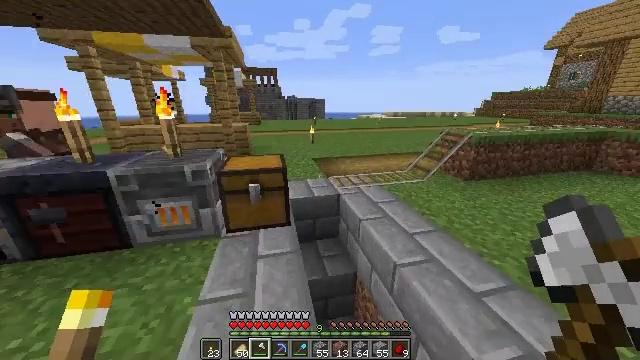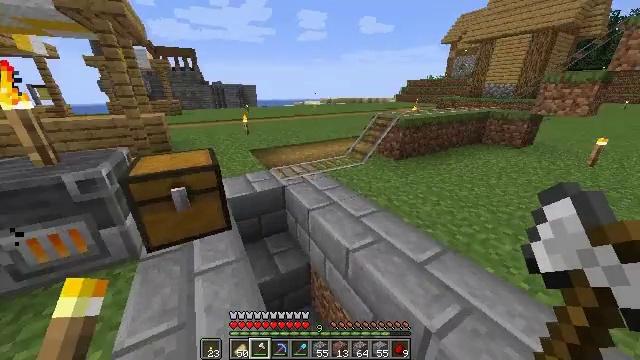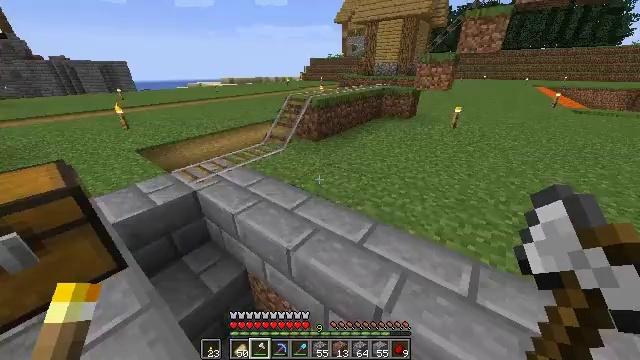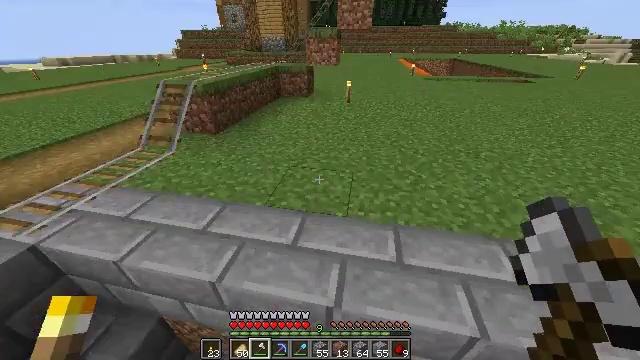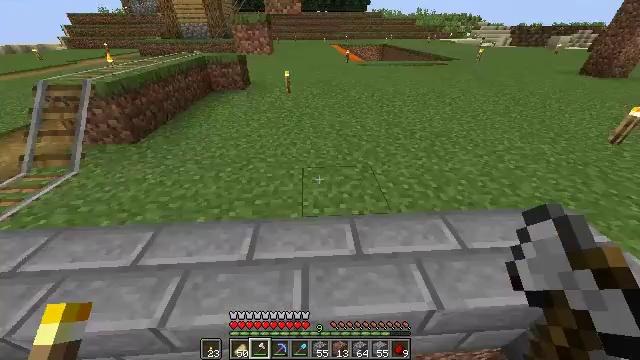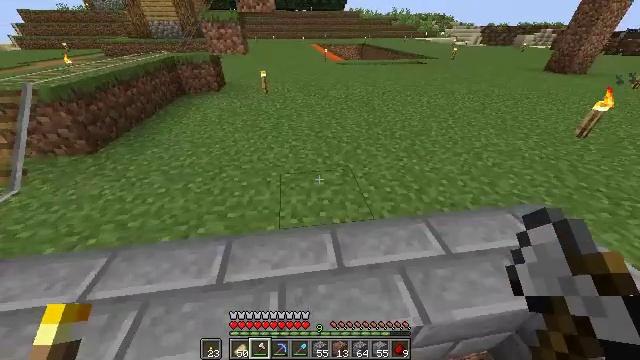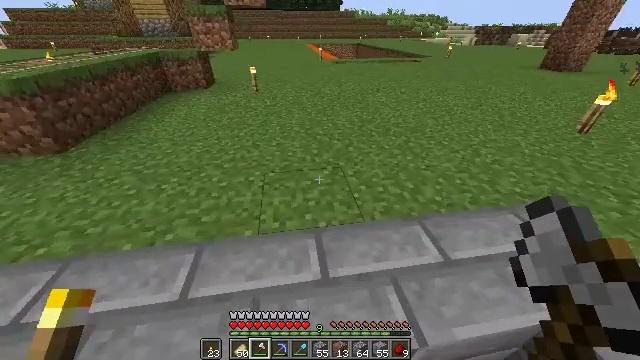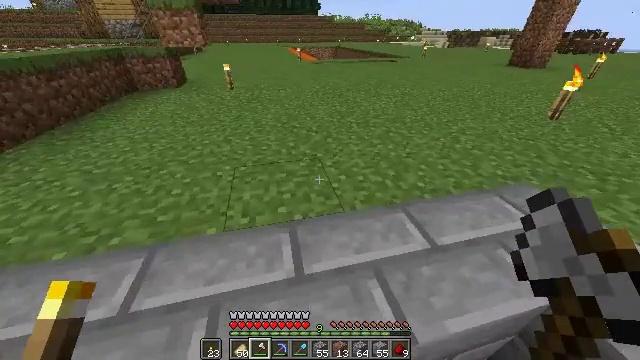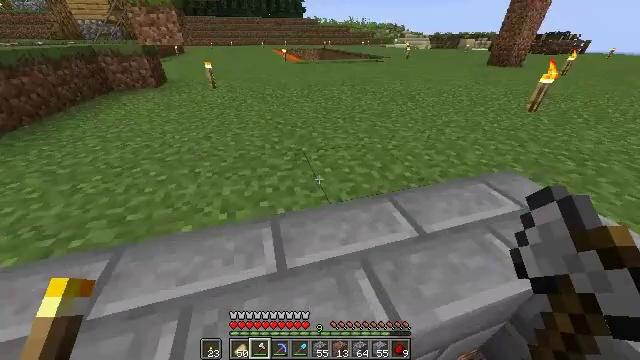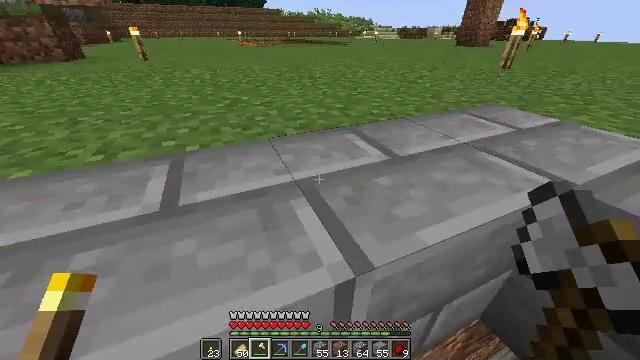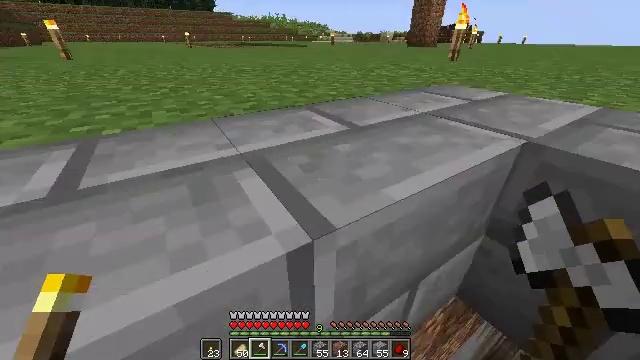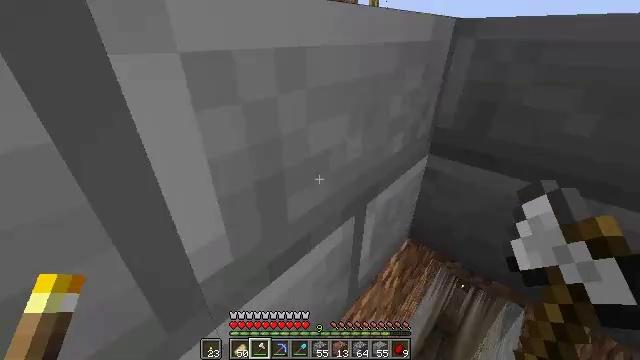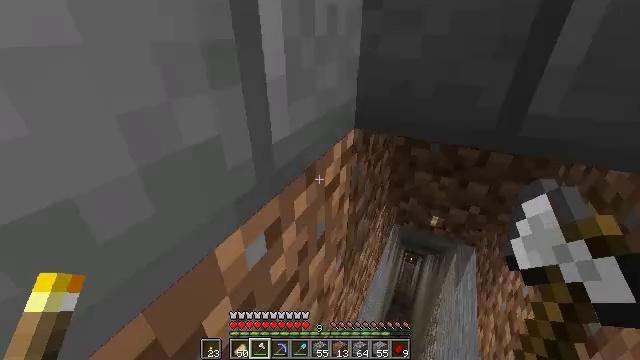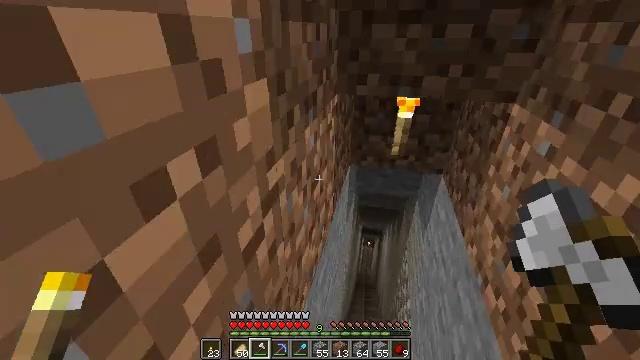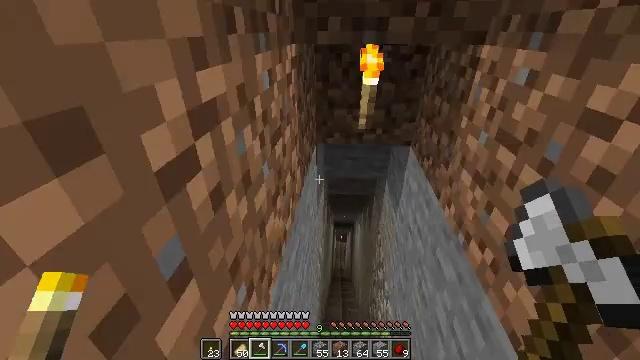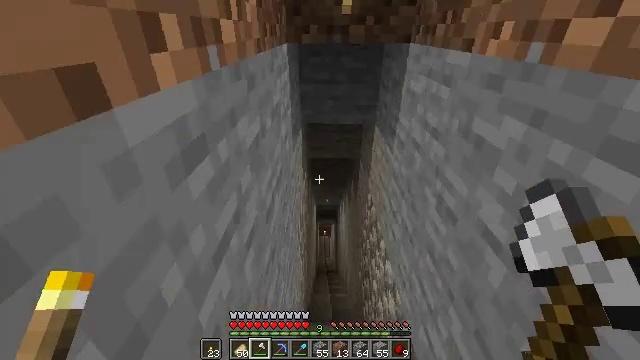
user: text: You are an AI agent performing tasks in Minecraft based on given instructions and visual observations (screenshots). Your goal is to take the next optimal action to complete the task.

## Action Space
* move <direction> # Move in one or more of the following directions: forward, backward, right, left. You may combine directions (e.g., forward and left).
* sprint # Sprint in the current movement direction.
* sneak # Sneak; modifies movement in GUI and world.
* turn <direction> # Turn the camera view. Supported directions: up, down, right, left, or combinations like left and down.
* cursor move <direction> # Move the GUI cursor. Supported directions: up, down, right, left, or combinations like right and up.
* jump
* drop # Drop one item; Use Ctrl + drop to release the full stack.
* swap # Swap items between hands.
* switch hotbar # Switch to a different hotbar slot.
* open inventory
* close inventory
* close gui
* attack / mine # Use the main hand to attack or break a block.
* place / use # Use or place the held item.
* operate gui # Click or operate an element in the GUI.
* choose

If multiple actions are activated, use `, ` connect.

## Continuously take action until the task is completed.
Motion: motion action
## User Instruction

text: Craft a set of rails using iron ingots and a stick.
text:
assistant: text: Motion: move forward, turn right and down
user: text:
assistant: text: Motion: move forward, turn right and down
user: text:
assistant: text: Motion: move forward and move right, turn right and down
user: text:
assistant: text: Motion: move forward and move right, turn right and down
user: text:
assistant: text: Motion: move forward and move right, turn right
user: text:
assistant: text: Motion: move forward and move right
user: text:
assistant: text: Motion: move forward and move right, sprint, turn right
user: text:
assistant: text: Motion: move forward and move right, sprint, turn right
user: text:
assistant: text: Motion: move forward and move right, sprint, turn right and up
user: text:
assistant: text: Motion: move forward and move right, sprint, turn right and up
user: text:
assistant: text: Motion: move forward and move right, turn right
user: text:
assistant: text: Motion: move forward, turn right, jump
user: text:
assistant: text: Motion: move forward, turn right, jump
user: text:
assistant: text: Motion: move forward, turn right, jump
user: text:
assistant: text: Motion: move forward, turn right, jump
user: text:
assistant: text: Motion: move forward, jump
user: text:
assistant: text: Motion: move forward, jump
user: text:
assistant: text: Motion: move forward, jump
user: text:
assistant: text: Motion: move forward, jump
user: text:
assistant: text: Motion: move forward, turn left, jump
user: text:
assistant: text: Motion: move forward, turn left
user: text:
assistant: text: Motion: move forward, turn left
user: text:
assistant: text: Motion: turn left
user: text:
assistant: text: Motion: turn left
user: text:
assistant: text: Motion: move forward, turn left
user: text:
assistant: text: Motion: move forward, turn left
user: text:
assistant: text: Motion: move forward, turn left and up
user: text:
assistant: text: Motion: move forward, turn left and up
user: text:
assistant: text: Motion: move forward, turn left
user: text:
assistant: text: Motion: move forward, sprint, turn up